Interaction volume radius: 5 \u00c5
Interaction volume height: 10 \u00c5
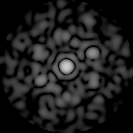
Disorder parameter: 0.7816